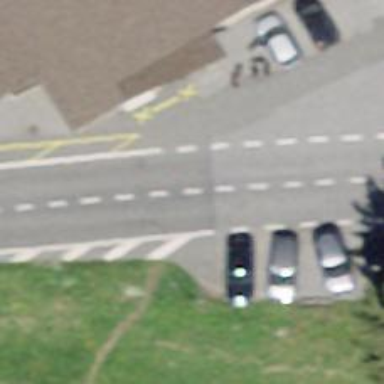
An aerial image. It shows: Post box.